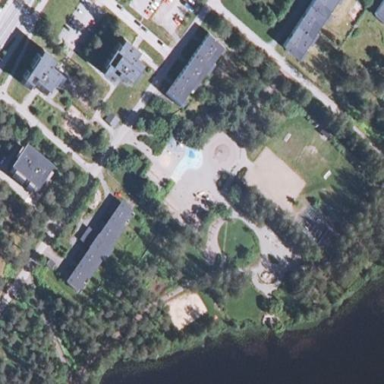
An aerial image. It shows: Playground area for leisure land.